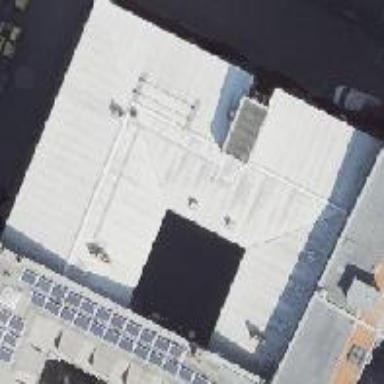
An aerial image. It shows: Industrial building used as office.